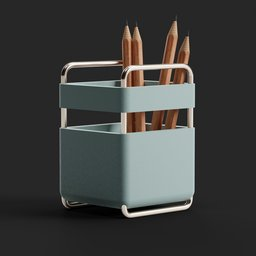
Label: tools